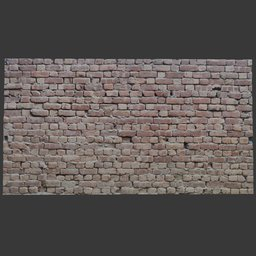
Label: architecture